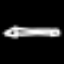
Label: pencil